Question: If I add a source file to a Code::Blocks project via File>-New->Class... ;
It will put a .h file in Headers/include and a new .cpp file in Sources/src. I don't understand the reason for the subdirectories under and . Are there files that would go under Headers and Sources but not in the or directories ?

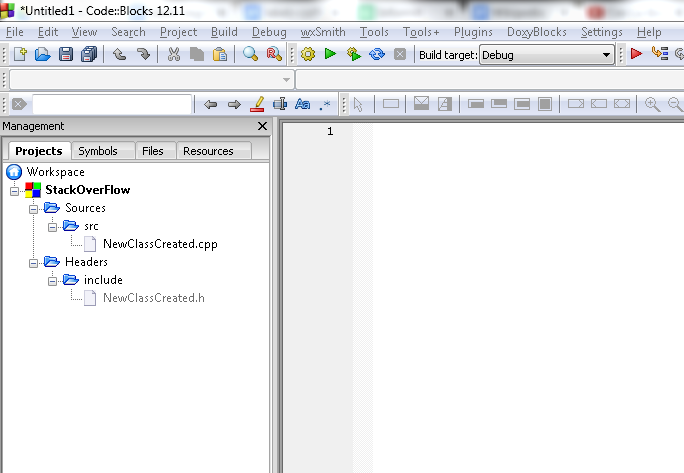
Answer: The Code::Blocks project view classifies files as "Sources" and "Headers".
This is just a classification that is supposed to be helpful: when you create a project you don't
actually get directories called 'Sources' and 'Headers' in the project
directory.
But when you create a class, 'MyClass', the source '.cpp' file and the header
'.h' must physically reside somewhere, and by default Code::Blocks saves
'MyClass.h' in a directory called 'include' and 'MyClass.cpp' in a directory
called 'src', both under the project directory. Then 'include/MyClass.h'
appears under and 'src/MyClass.cpp' appears under
This is a reasonable and conventional default for any simple project. If you
want your files organized in some different way, then you can specify
the directories in which the '.h' and '.cpp' will be saved in the
dialog. You can specify that they will be saved
in the directory, say 'UserInterface'; then 'UserInterface/SomeClass.h'
will appear under 'Headers' and 'UserInterface/SomeClass.cpp' will appear under
.
You can create whatever subdirectory organization makes sense for your
project's structure - or none. But the source files will show up in the
tree and the headers will show up tree.